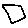
Label: square